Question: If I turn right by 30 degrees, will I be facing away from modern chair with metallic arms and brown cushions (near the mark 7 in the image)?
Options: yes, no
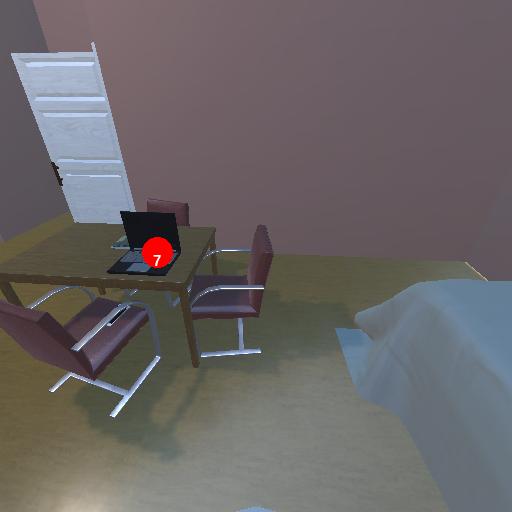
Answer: yes